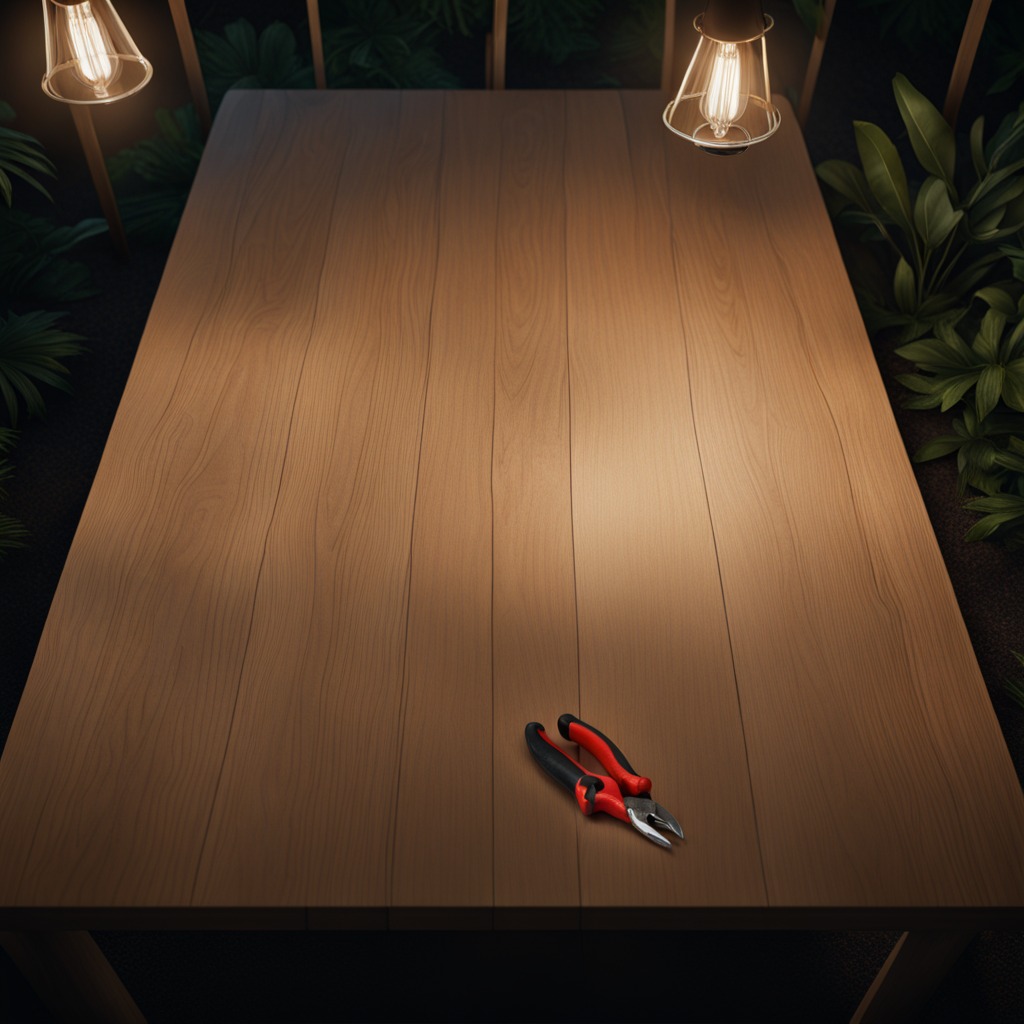
A plier is lying on the wooden table inside a jungle field workshop tent at night.